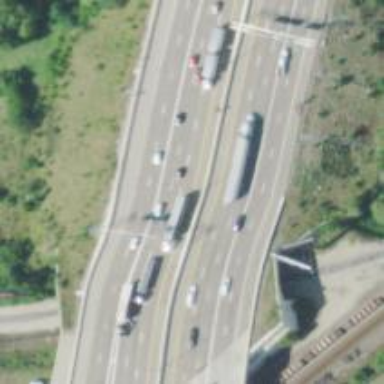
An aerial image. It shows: Motorway junction.